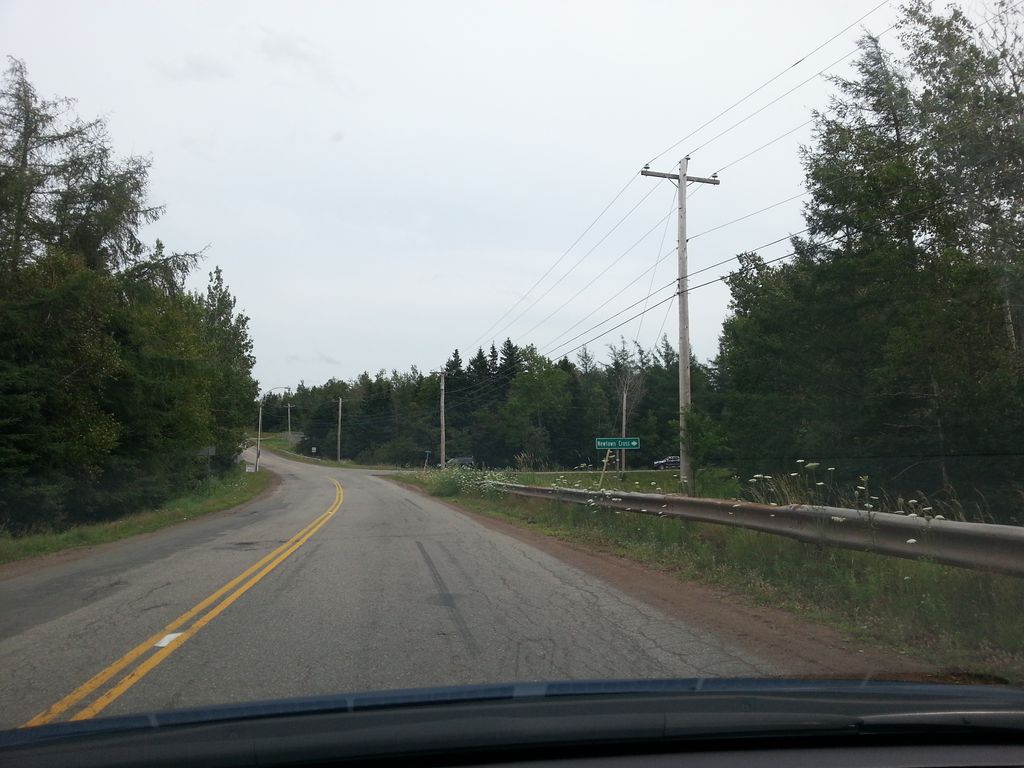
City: charlottetown